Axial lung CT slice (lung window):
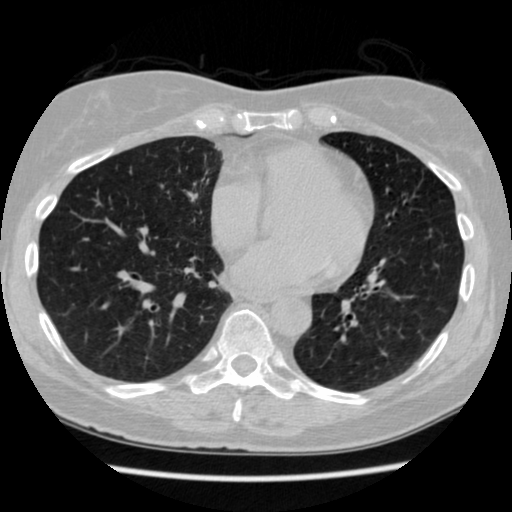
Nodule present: no